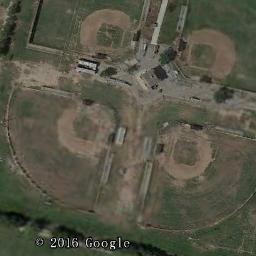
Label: baseball_diamond